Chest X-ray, AP view. Patient: 30 years old, sex F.
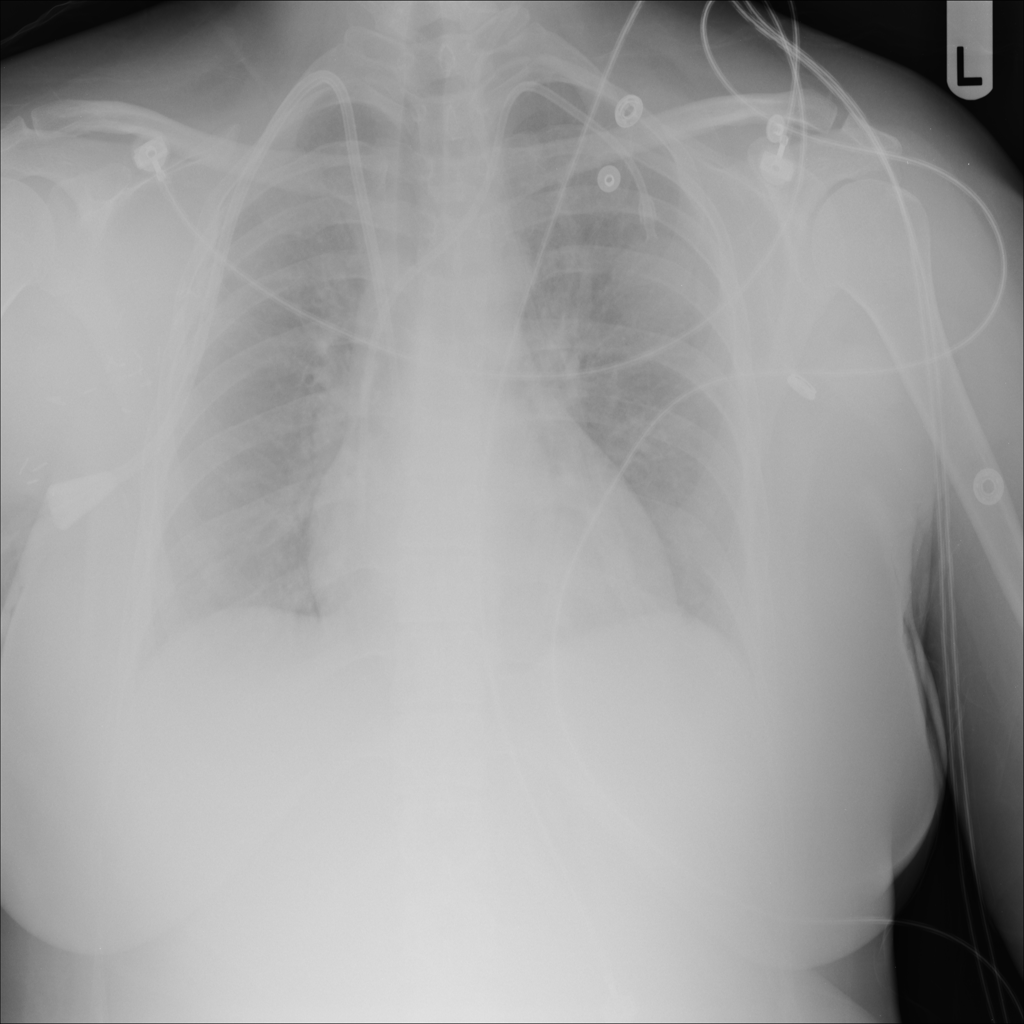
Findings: Effusion